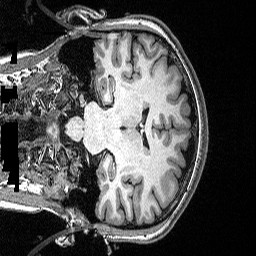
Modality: T1w
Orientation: coronal
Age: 21
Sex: female
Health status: healthy
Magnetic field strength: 3 T
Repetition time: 2.53 s
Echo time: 0.00331 s